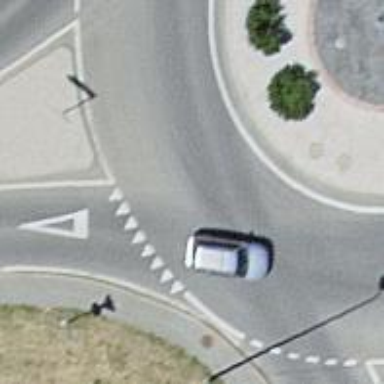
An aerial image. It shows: Tertiary road with asphalt surface leading to roundabout junction.